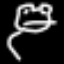
Label: frog